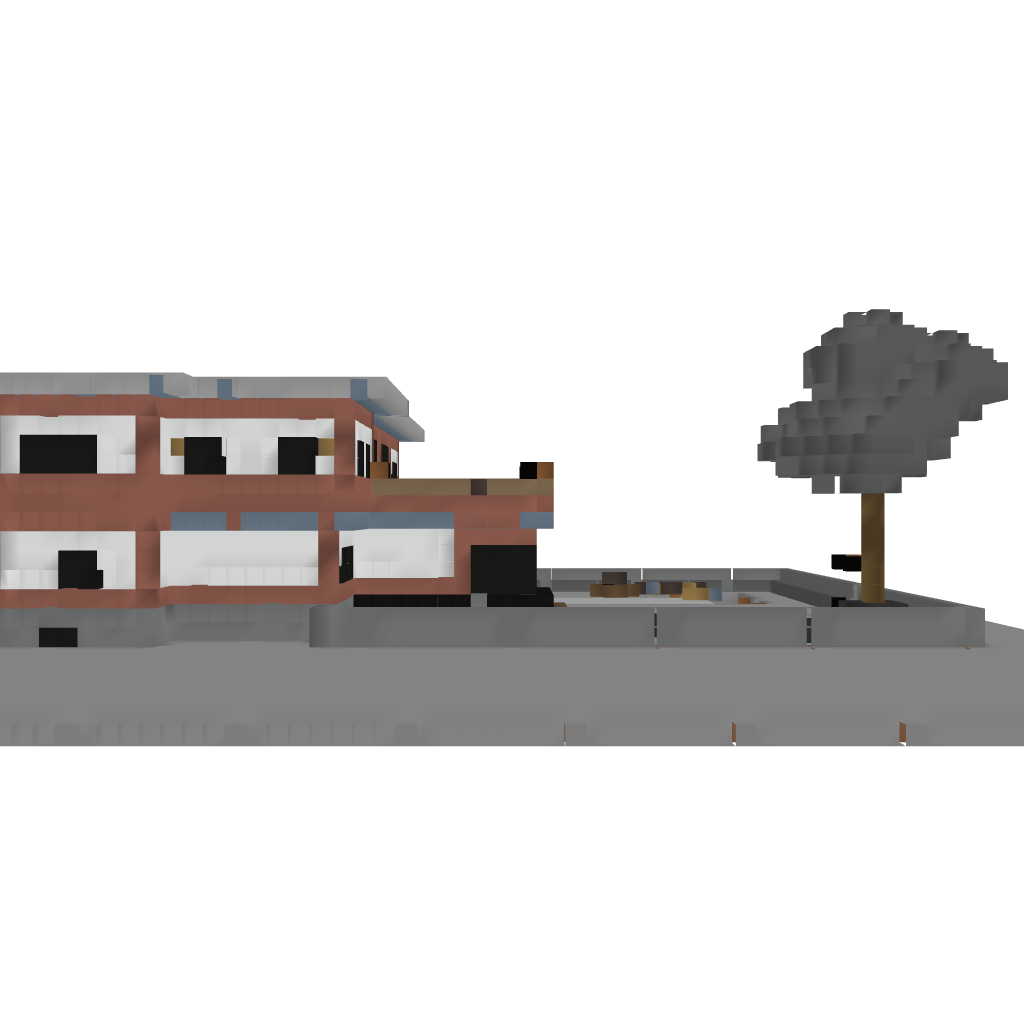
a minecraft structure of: Beautiful Villa